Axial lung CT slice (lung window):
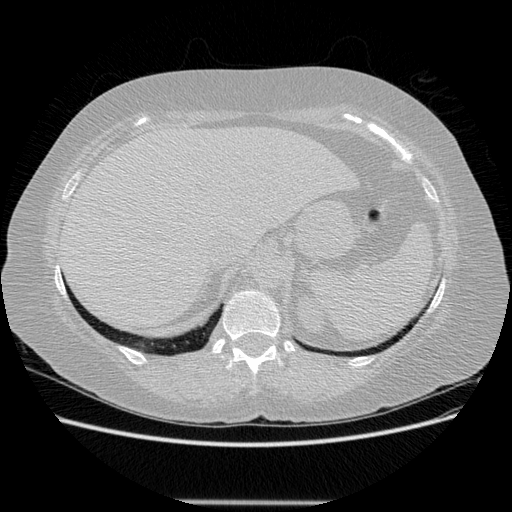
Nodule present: no